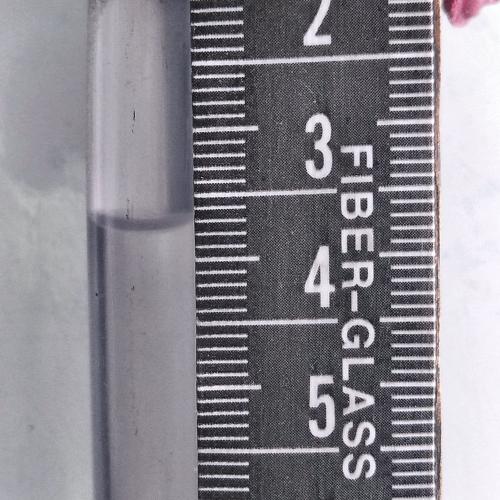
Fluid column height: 3.7 cm